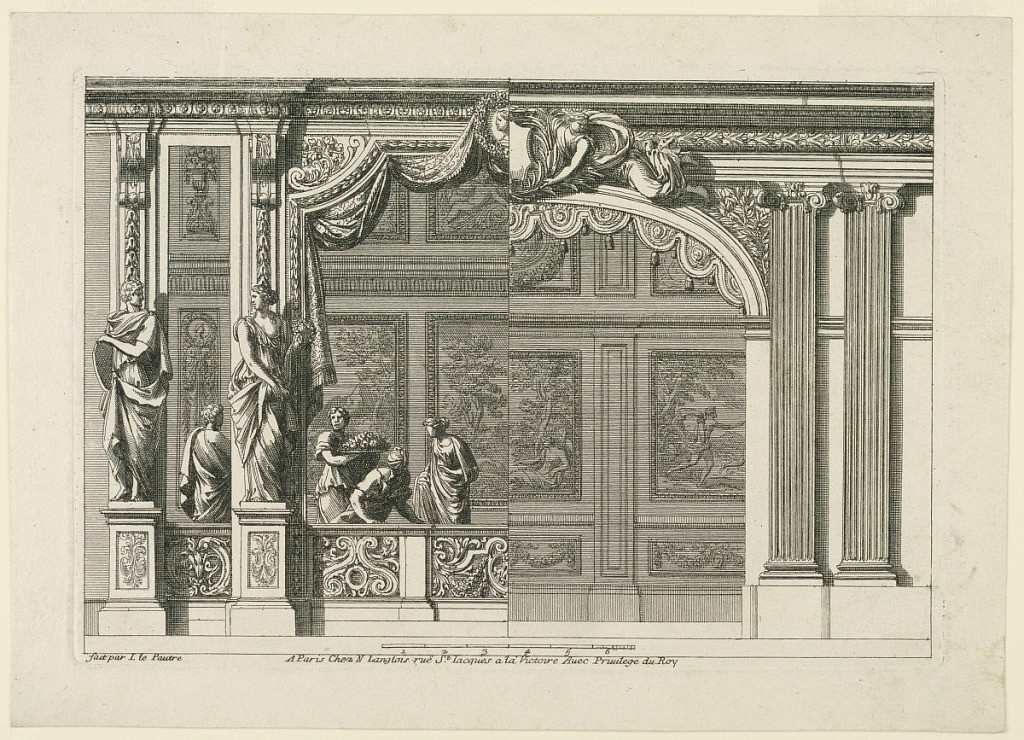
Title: Design for a French Alcove, from "Alcoves à le Francoise"
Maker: Jean Le Pautre, French, 1618–1682
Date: ca. 1665
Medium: Etching on paper
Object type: Print
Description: Jombert 62, 2 and 6, without numbers. | Matted